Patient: sex M, age 45
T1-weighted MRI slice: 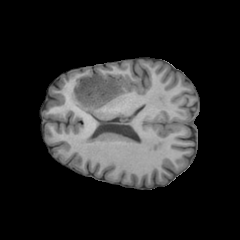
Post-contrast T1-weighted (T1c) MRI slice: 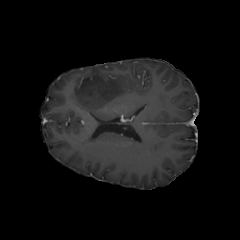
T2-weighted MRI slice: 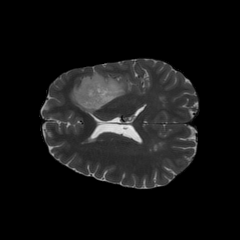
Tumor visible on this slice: yes
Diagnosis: Oligodendroglioma, IDH-mutant, 1p/19q-codeleted
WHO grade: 2